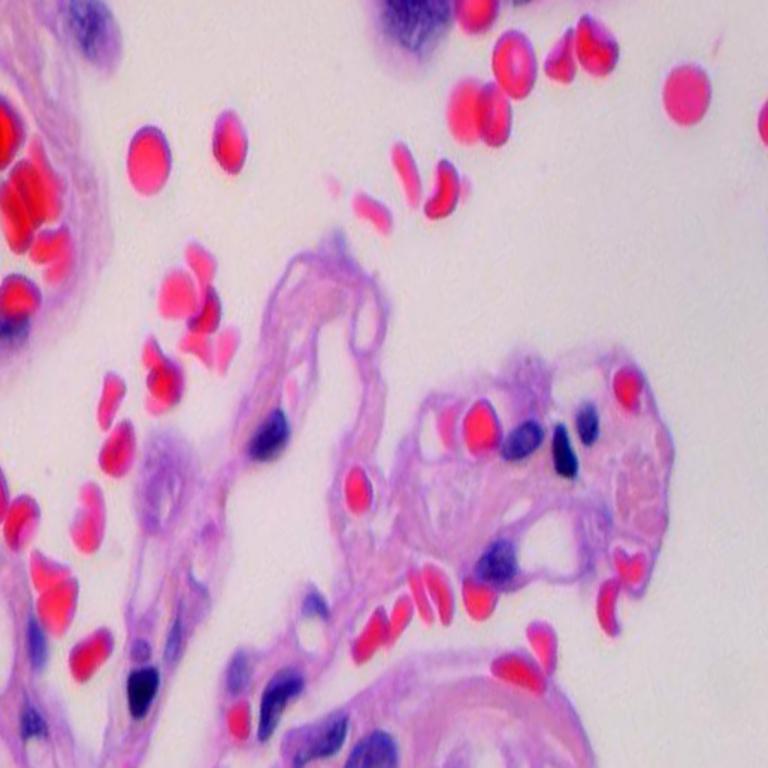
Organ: lung
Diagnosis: benign